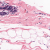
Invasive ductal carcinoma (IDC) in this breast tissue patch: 0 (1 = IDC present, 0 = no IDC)